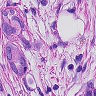
Metastatic tissue present: yes